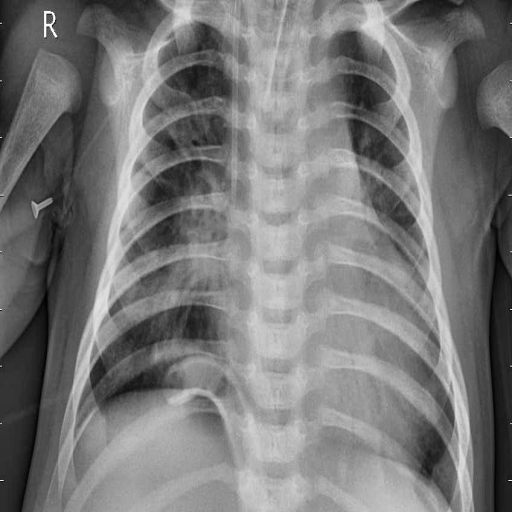
Finding: PNEUMONIA